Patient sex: M
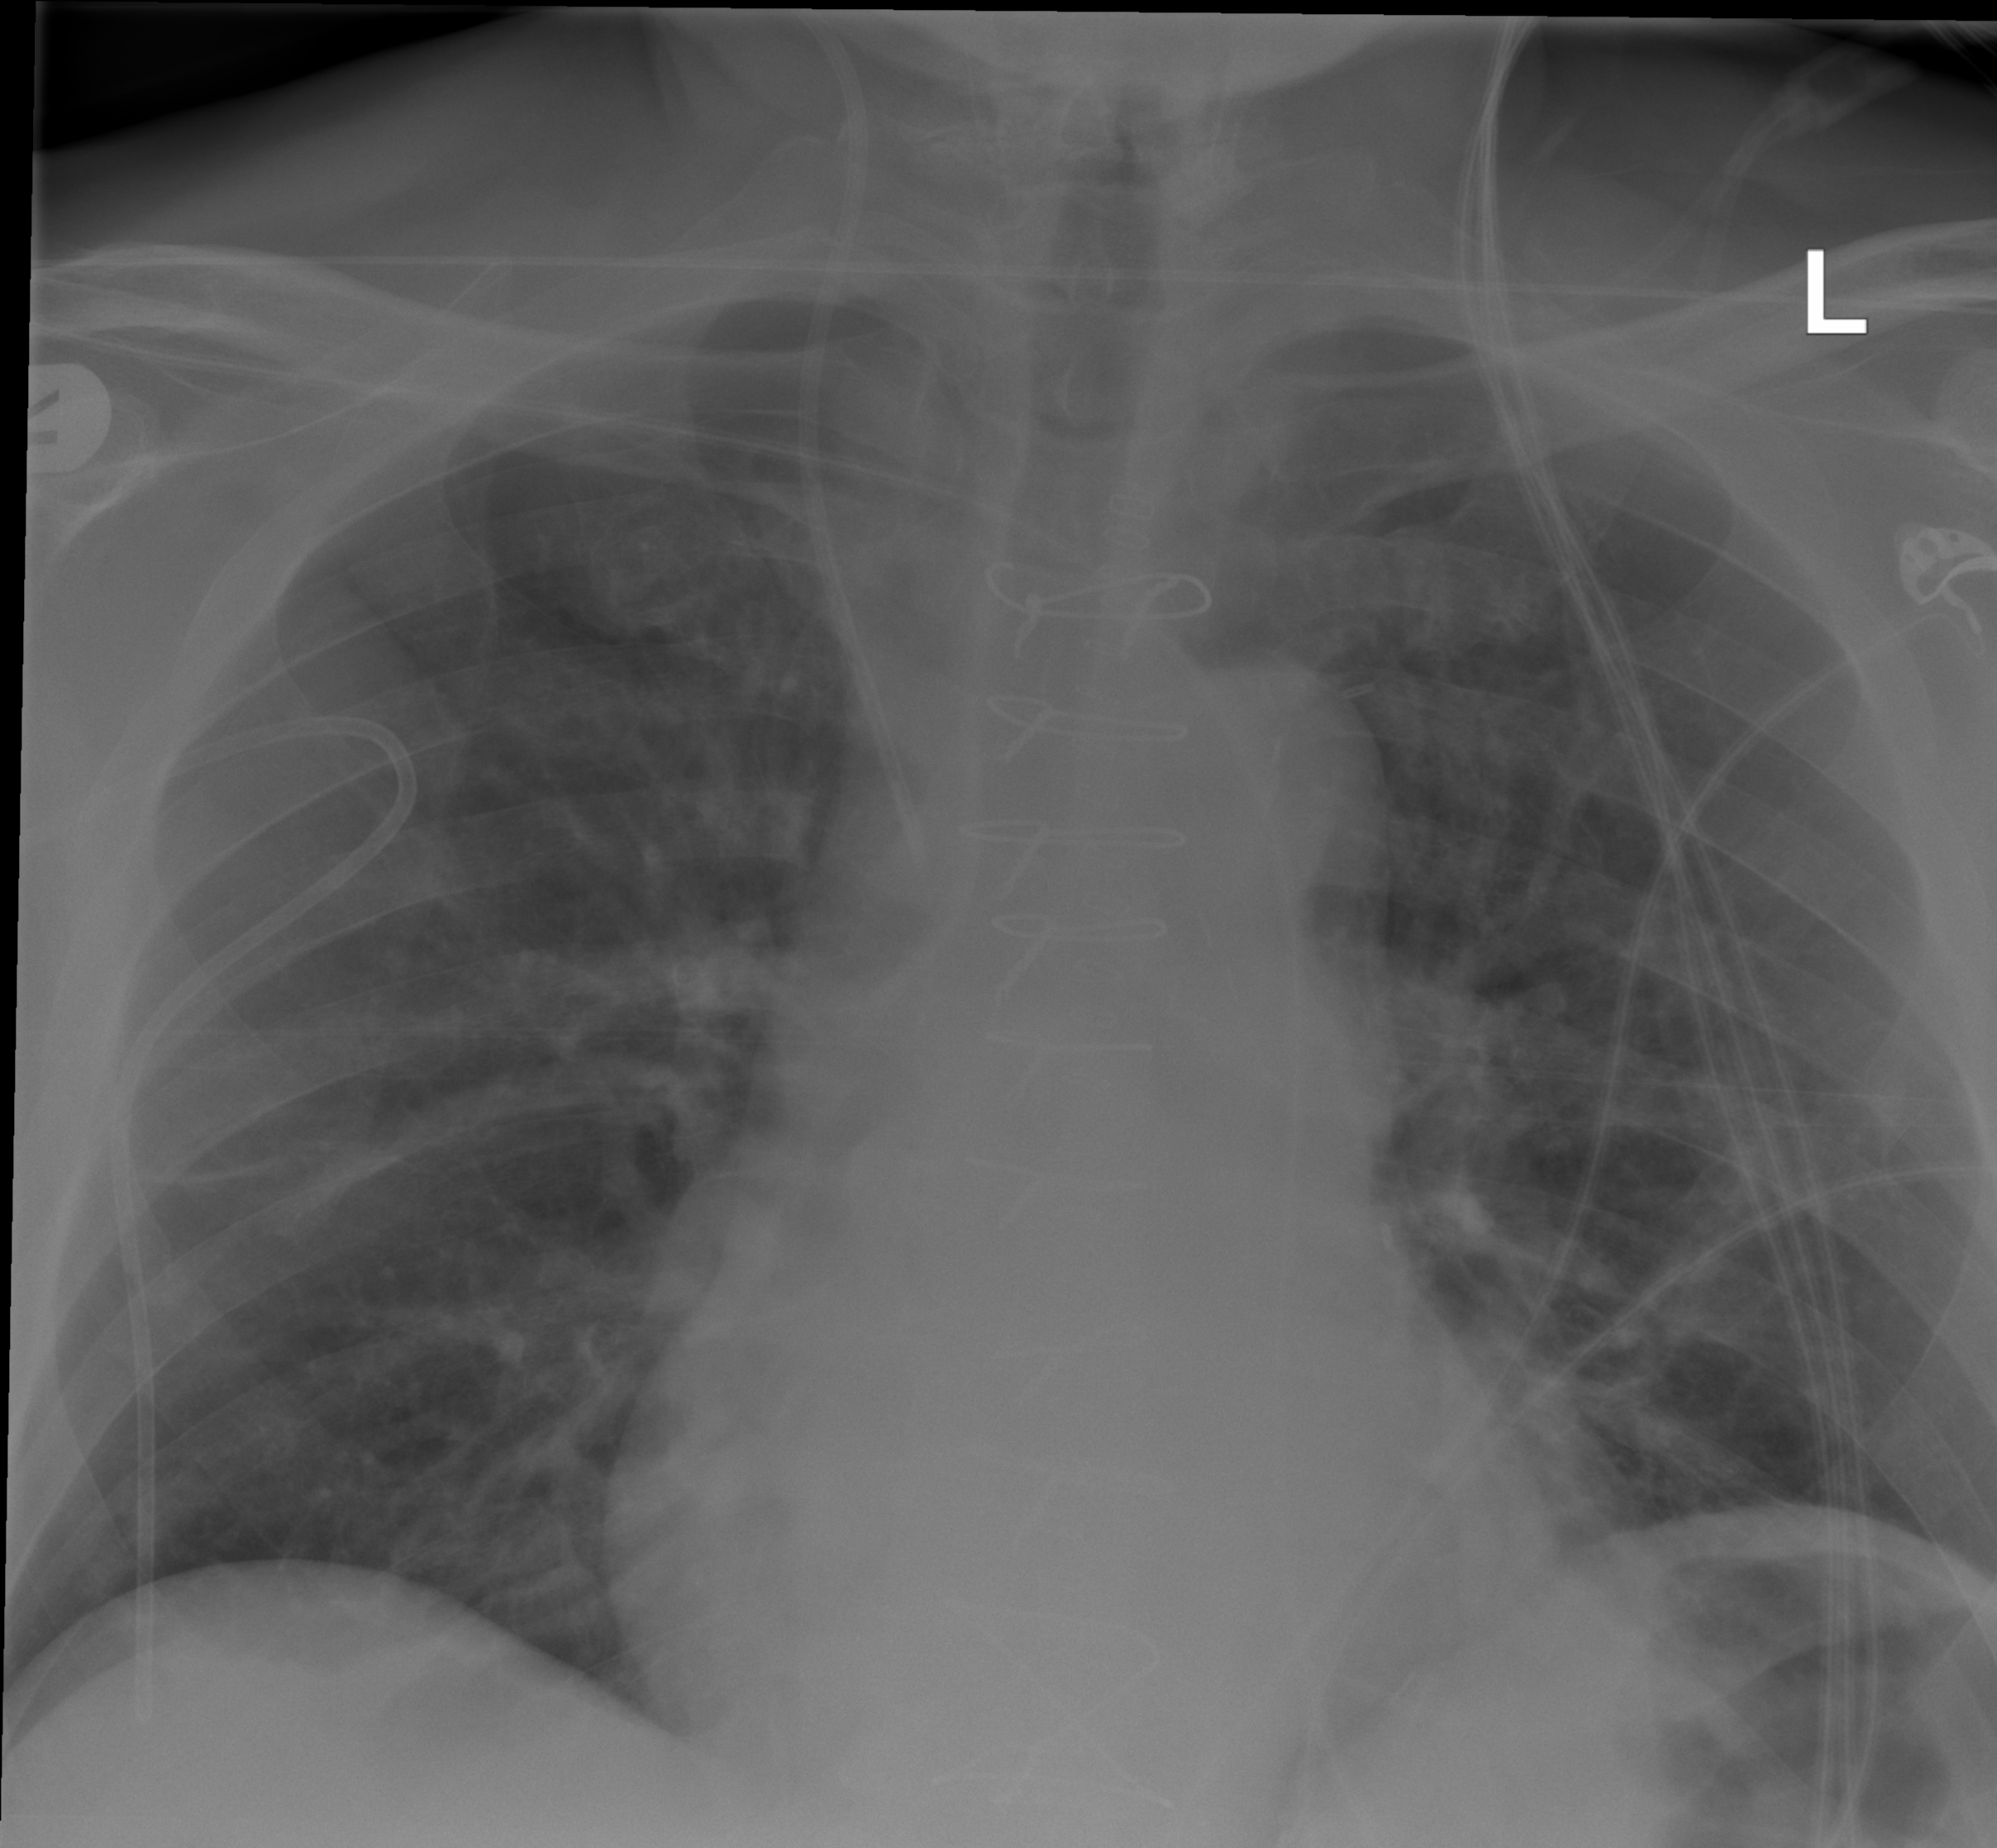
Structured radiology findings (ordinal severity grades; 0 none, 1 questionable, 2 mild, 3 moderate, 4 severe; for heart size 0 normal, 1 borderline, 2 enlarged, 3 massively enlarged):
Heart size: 2
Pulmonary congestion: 0
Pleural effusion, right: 0
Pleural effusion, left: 0
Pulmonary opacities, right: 0
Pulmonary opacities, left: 0
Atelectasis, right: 2
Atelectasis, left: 0